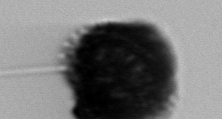
Label: Gonyaulax